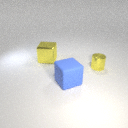
large blue rubber cube in front of large yellow metal cube